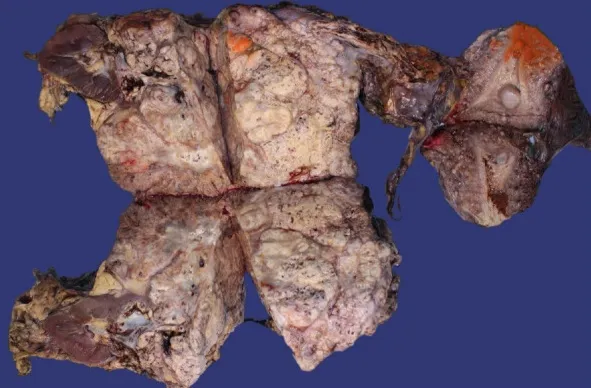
Gross examination of the surgical specimen revealed a large necrotic left renal mass extending via the gonadal vein to the uterus and bilateral ovaries.
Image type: pathology (h&e)